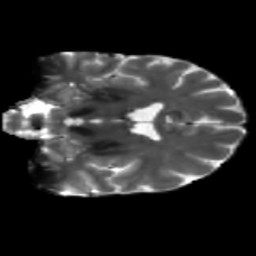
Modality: T2w
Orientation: coronal
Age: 42
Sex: male
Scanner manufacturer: siemens
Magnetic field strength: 3 T
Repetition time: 5.47 s
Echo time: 0.0854 s